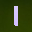
Label: 1